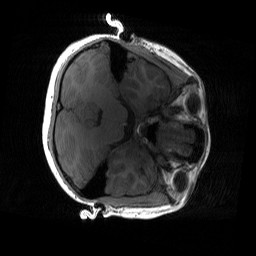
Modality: T1w
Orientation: axial
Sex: female
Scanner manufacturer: siemens
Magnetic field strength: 3 T
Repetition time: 1.9 s
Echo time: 0.00243 s